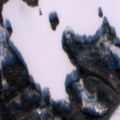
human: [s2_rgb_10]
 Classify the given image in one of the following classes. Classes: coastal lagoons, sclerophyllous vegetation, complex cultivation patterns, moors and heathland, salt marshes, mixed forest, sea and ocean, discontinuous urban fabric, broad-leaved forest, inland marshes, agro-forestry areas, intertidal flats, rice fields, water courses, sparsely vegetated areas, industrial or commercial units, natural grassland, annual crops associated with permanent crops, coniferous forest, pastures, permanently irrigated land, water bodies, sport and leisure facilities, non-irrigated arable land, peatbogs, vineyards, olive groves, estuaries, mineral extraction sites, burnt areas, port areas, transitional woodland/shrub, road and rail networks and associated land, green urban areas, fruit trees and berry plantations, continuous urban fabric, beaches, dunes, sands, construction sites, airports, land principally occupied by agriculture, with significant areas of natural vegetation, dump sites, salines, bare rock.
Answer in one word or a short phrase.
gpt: coniferous forest, mixed forest, transitional woodland/shrub, water bodies